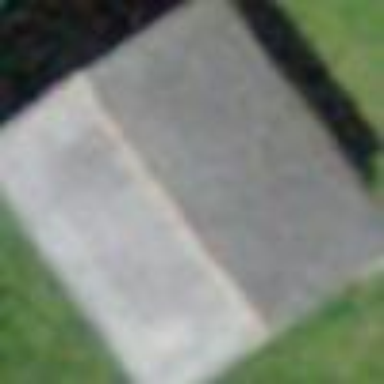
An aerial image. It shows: Shed.